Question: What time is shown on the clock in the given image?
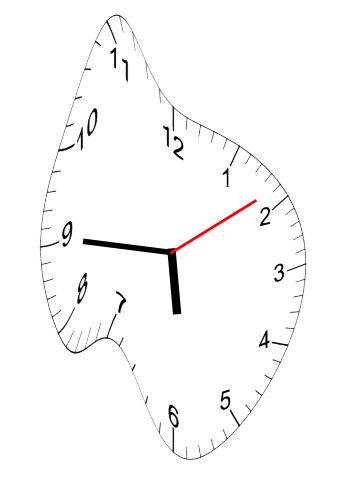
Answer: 05:45:09